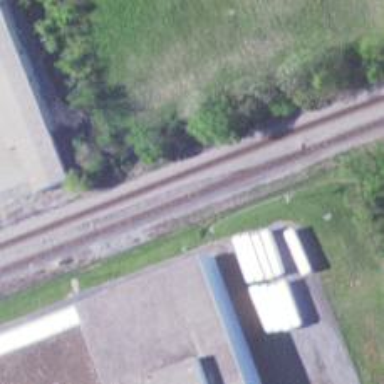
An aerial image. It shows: Railway siding with rails.